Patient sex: M
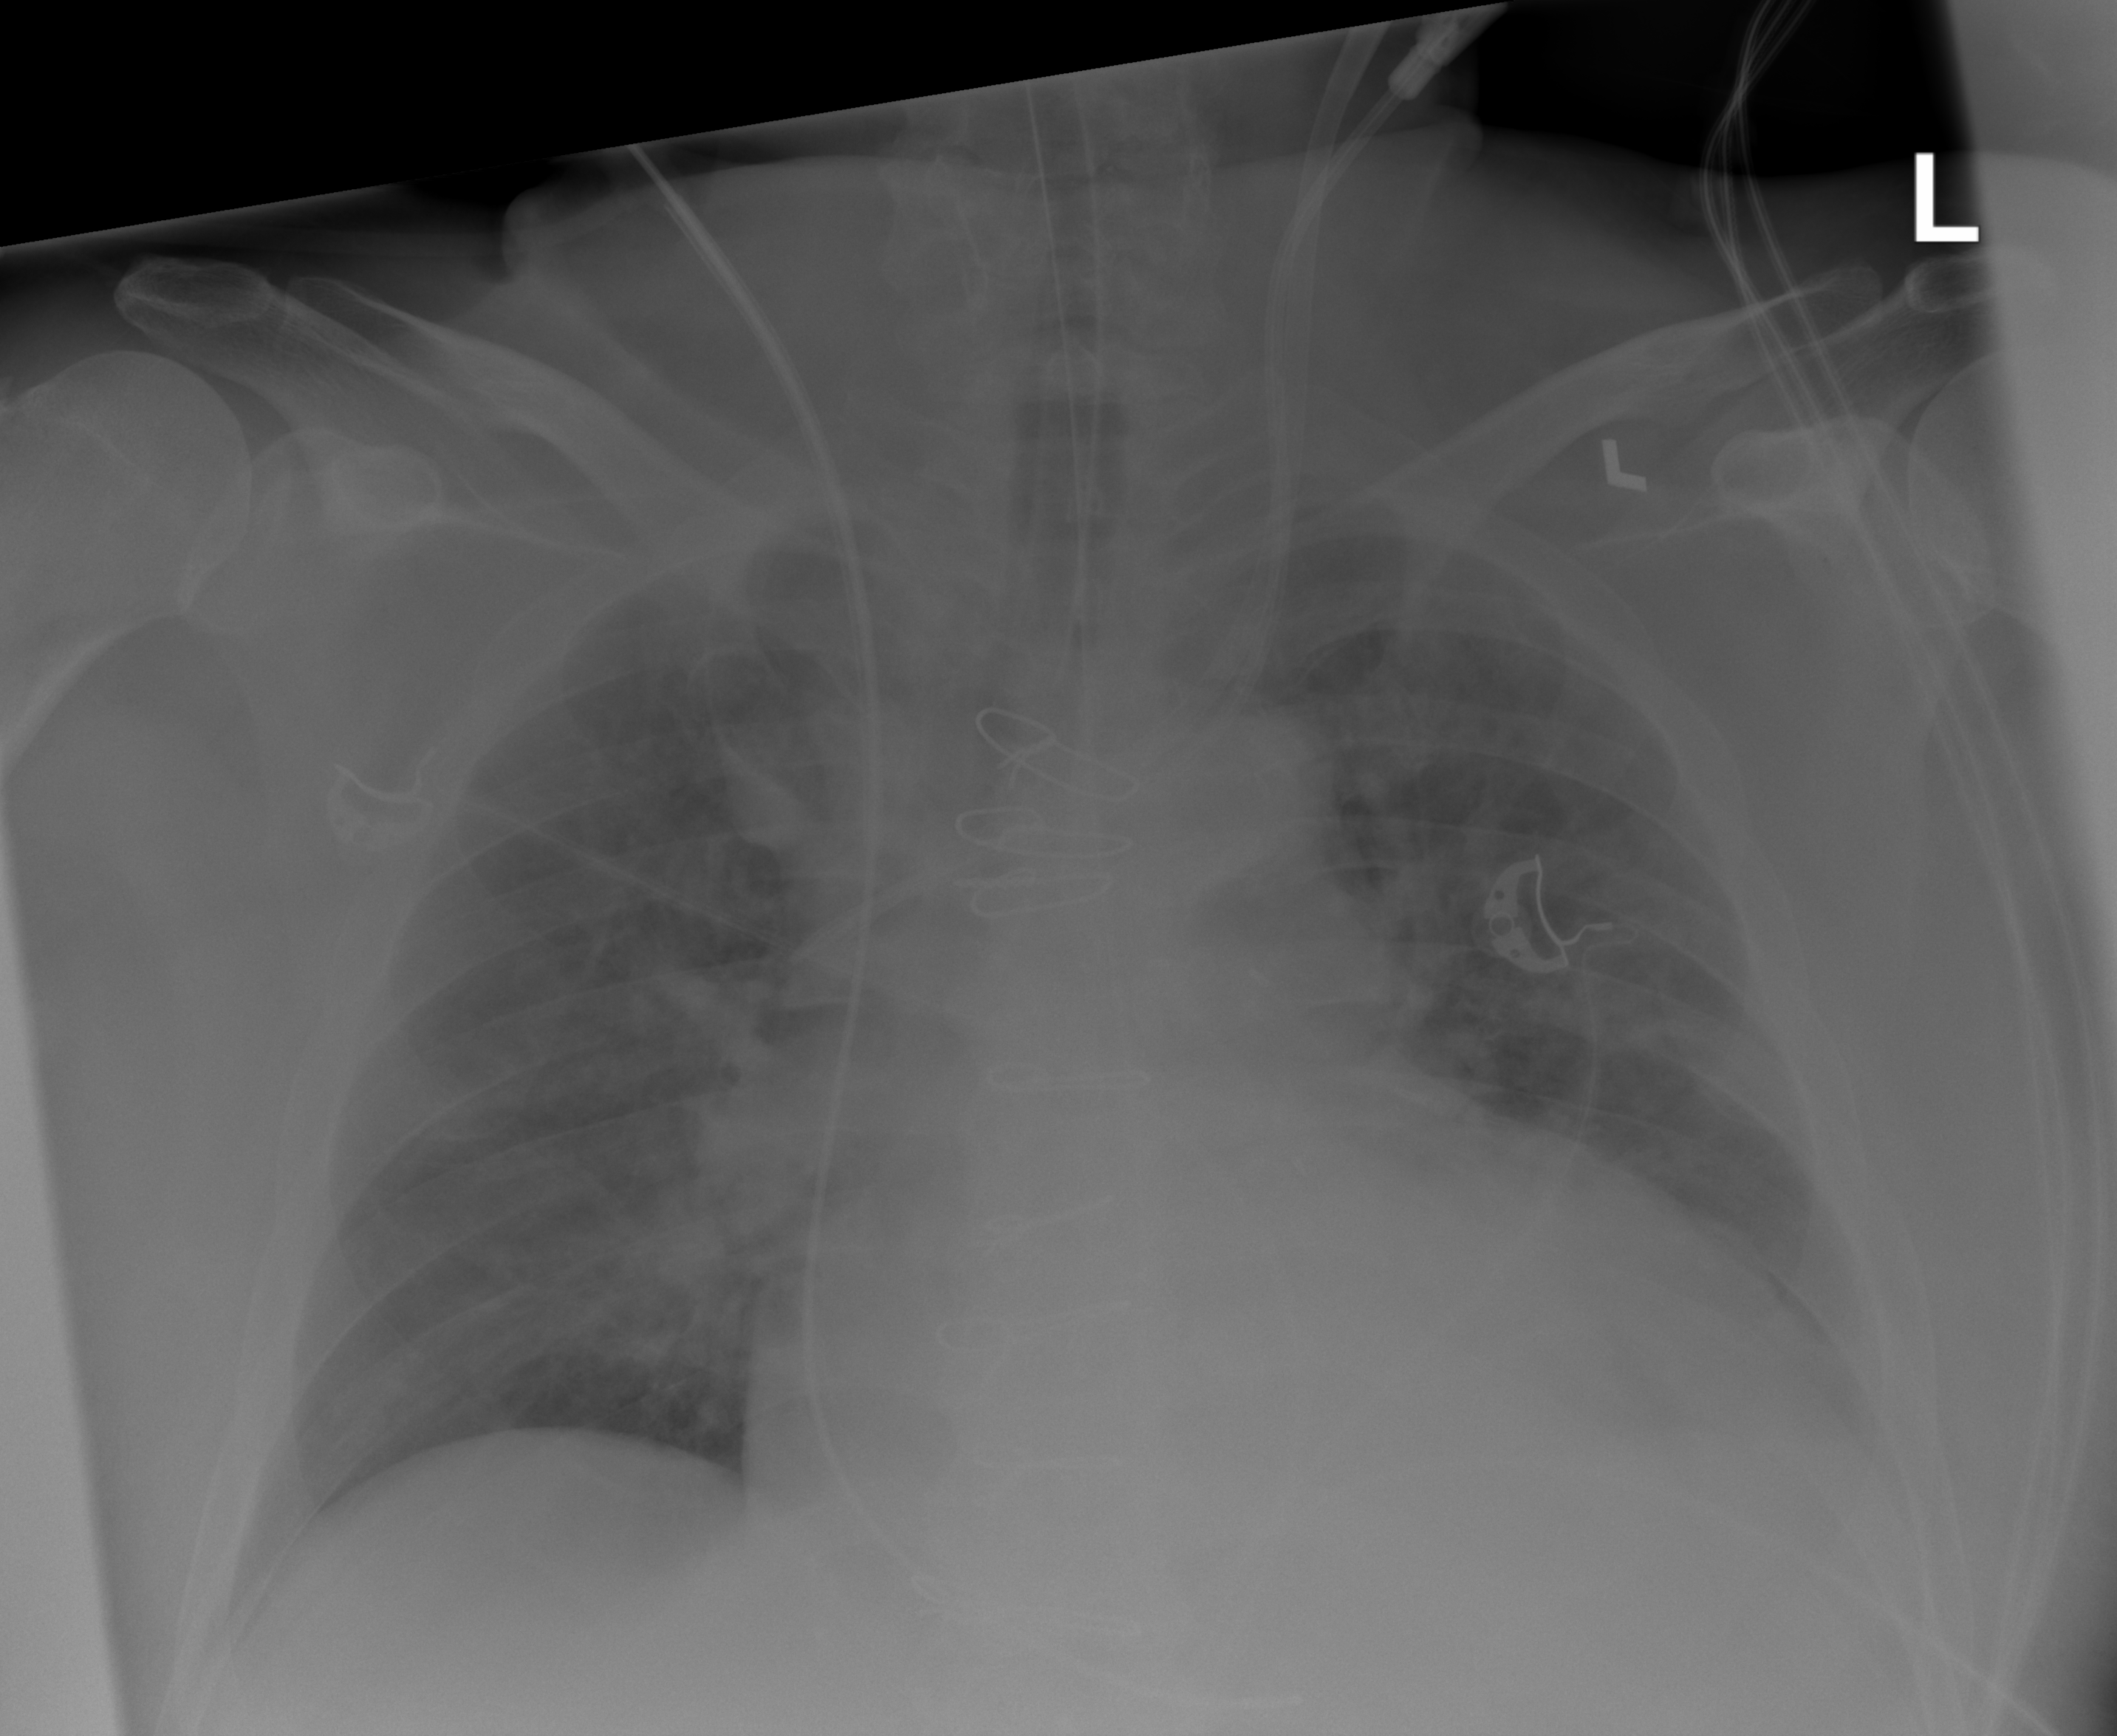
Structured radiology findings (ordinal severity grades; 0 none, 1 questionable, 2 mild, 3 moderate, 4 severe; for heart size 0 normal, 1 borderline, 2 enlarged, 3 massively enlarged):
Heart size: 3
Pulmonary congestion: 2
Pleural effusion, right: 0
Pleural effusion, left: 2
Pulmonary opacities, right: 2
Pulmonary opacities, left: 2
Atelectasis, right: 2
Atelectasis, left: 2